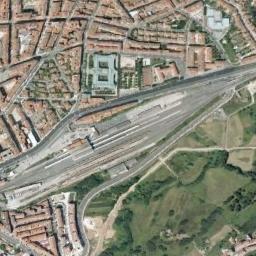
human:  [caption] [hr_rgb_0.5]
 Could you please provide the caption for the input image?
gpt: The railway station is next to some buildings and grass .

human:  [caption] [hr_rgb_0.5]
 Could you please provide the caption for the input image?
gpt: There are many buildings of different shapes beside the railway station .

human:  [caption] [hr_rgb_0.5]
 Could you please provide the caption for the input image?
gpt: The railway station with lots of railways is between a residential area and some fields .

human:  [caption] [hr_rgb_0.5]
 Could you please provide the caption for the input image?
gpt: A well-equipped railway station in a crowded city .

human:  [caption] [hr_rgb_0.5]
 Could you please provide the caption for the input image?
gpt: There are many brown buildings and a green meadow beside the railway station .